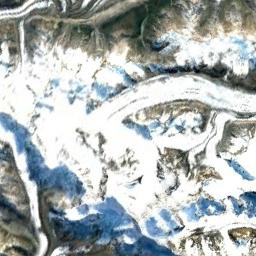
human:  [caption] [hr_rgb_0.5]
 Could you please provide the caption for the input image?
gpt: The snow berg is consist of bare land and white snow .

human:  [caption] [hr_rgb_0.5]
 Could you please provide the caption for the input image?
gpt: A snow-covered mountain covered in large areas .

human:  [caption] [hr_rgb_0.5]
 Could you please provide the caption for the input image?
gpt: The snowberg has some valley glaciers and the color of the mountain is brown .

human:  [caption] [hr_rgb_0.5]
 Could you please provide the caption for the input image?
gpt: There is a lot of snow on the snowberg .

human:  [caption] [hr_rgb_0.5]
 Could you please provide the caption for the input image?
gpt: The snowberg is covered with snow and some bare land .